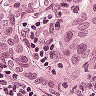
Metastatic tissue present: yes